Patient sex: M
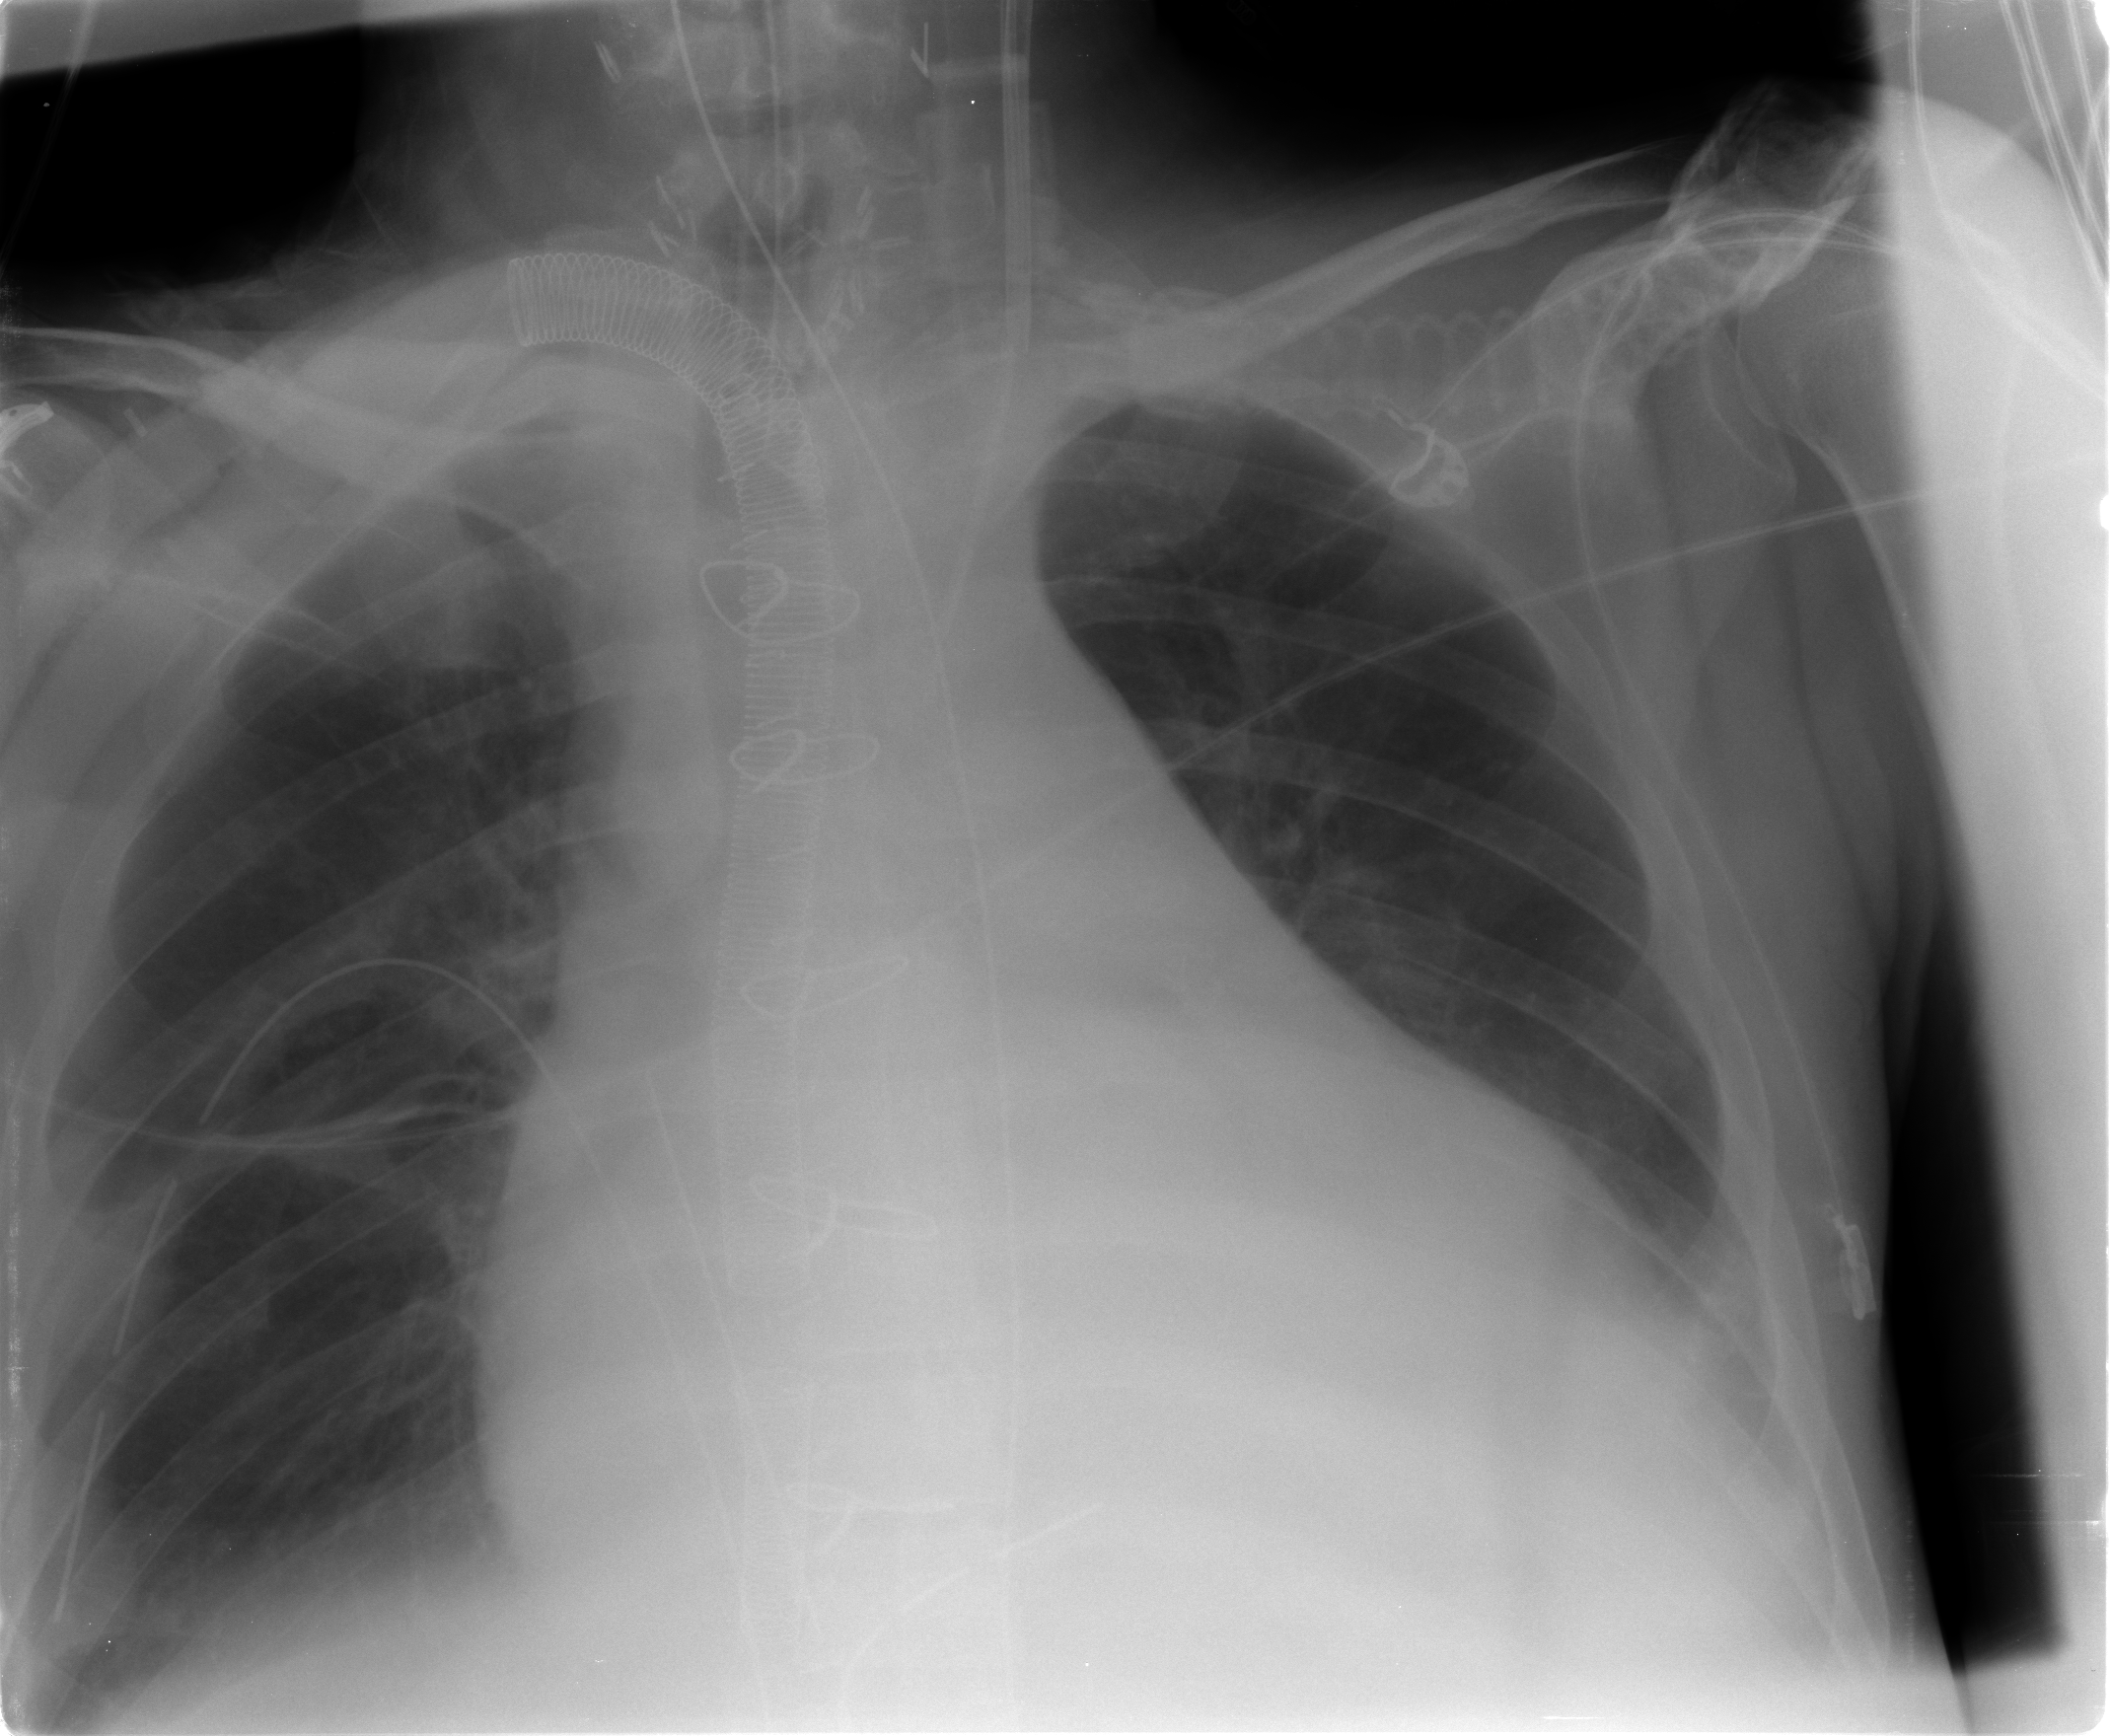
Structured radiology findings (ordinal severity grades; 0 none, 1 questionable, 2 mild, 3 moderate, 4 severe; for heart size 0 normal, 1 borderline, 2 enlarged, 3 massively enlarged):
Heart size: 2
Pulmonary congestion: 2
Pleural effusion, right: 2
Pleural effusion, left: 2
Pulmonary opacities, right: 0
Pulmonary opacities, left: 0
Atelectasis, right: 2
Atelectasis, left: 2